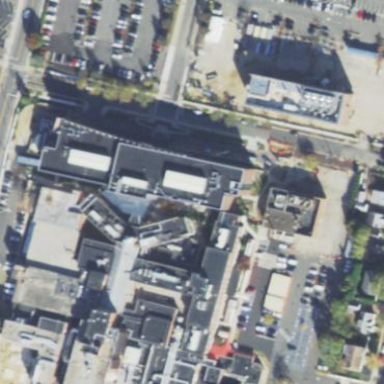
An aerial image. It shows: Healthcare facility identified as hospital.